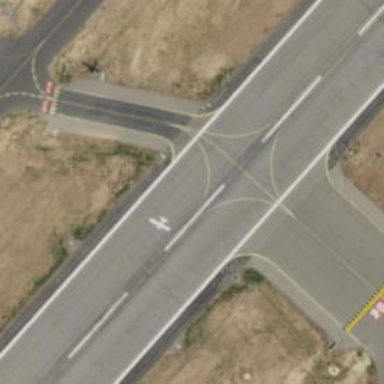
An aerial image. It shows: Image of taxiway at airport.